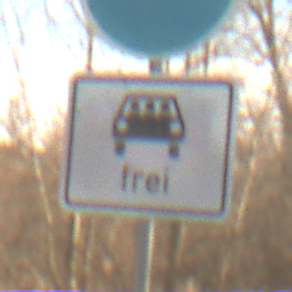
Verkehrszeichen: MehrfachbesetzePersonenkraftwagenFrei
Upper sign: Busssonderstreifen
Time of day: SunriseSunset
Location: Outdoor (Nature)
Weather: PartlyCloudy
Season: NotSpecified
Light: Natural